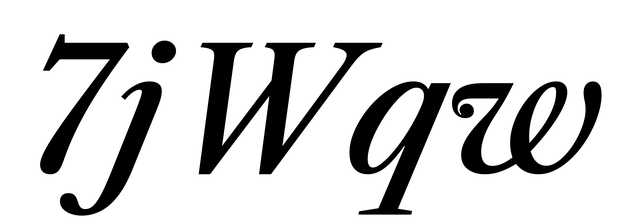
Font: LibreCaslonText-Italic_Medium_Italic